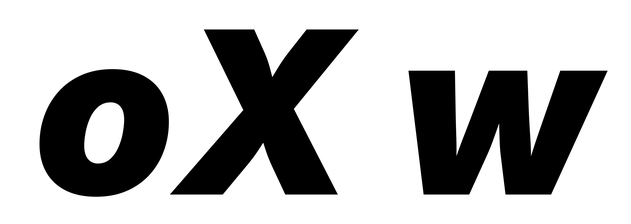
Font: Inter-Italic_Black_Italic